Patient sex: M
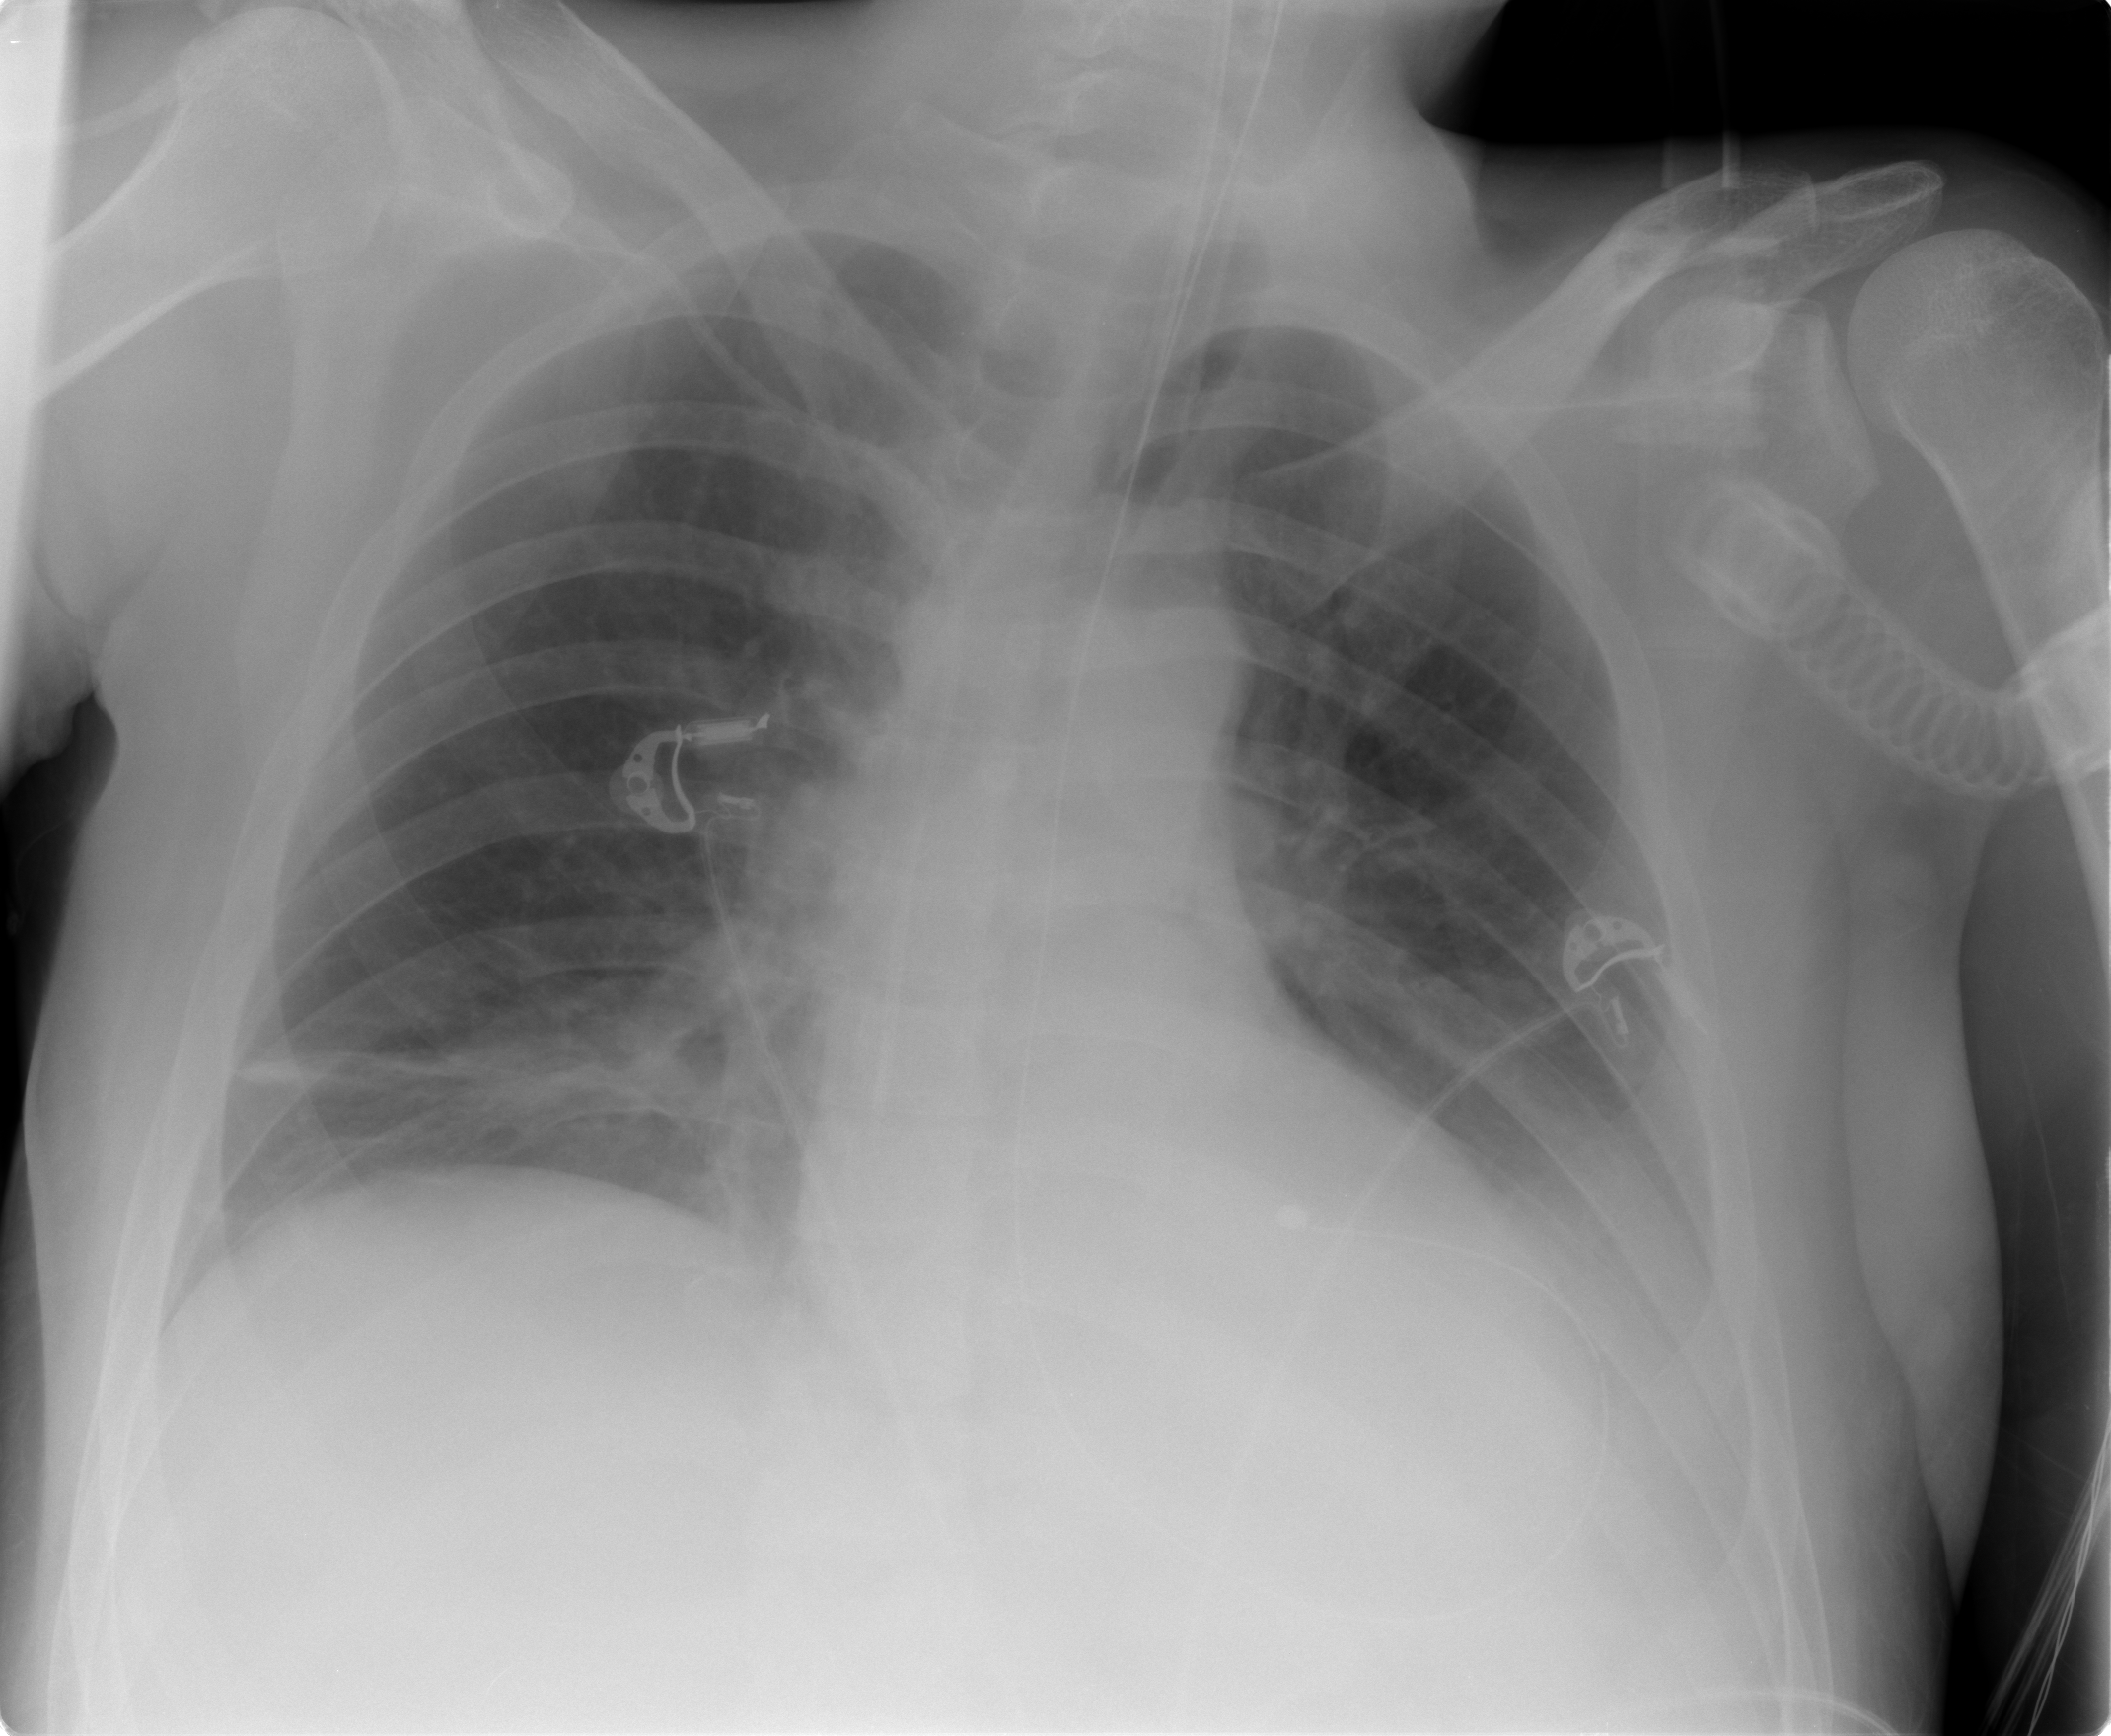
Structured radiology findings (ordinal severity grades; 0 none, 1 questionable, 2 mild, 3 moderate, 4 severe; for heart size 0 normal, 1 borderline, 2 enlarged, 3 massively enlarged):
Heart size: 0
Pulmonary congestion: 0
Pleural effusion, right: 0
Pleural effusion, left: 2
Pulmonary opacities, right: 0
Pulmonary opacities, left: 0
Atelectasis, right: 2
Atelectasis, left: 2